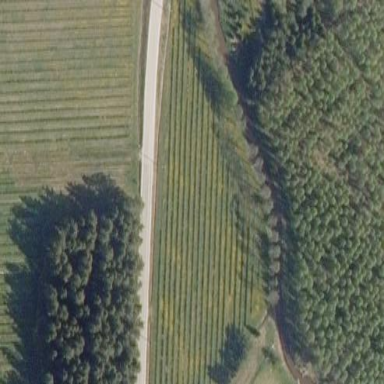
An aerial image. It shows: Orchard.